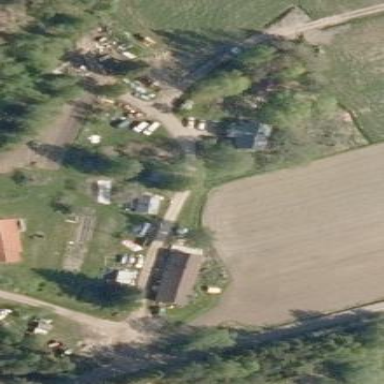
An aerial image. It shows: Isolated dwelling within farmyard.